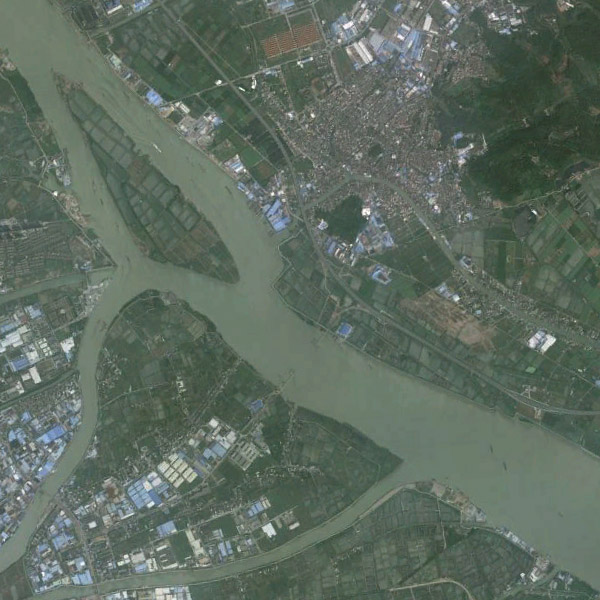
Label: River